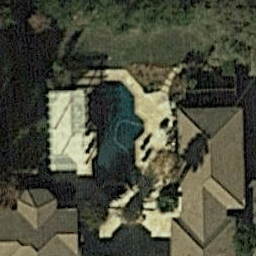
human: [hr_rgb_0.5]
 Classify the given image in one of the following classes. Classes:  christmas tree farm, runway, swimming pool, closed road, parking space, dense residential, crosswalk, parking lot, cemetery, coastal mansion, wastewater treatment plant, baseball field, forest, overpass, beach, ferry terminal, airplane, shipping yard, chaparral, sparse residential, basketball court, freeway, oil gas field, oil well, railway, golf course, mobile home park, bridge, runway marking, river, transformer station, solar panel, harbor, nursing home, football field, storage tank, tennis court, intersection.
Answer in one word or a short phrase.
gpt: swimming pool